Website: crate-barrel
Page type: payment
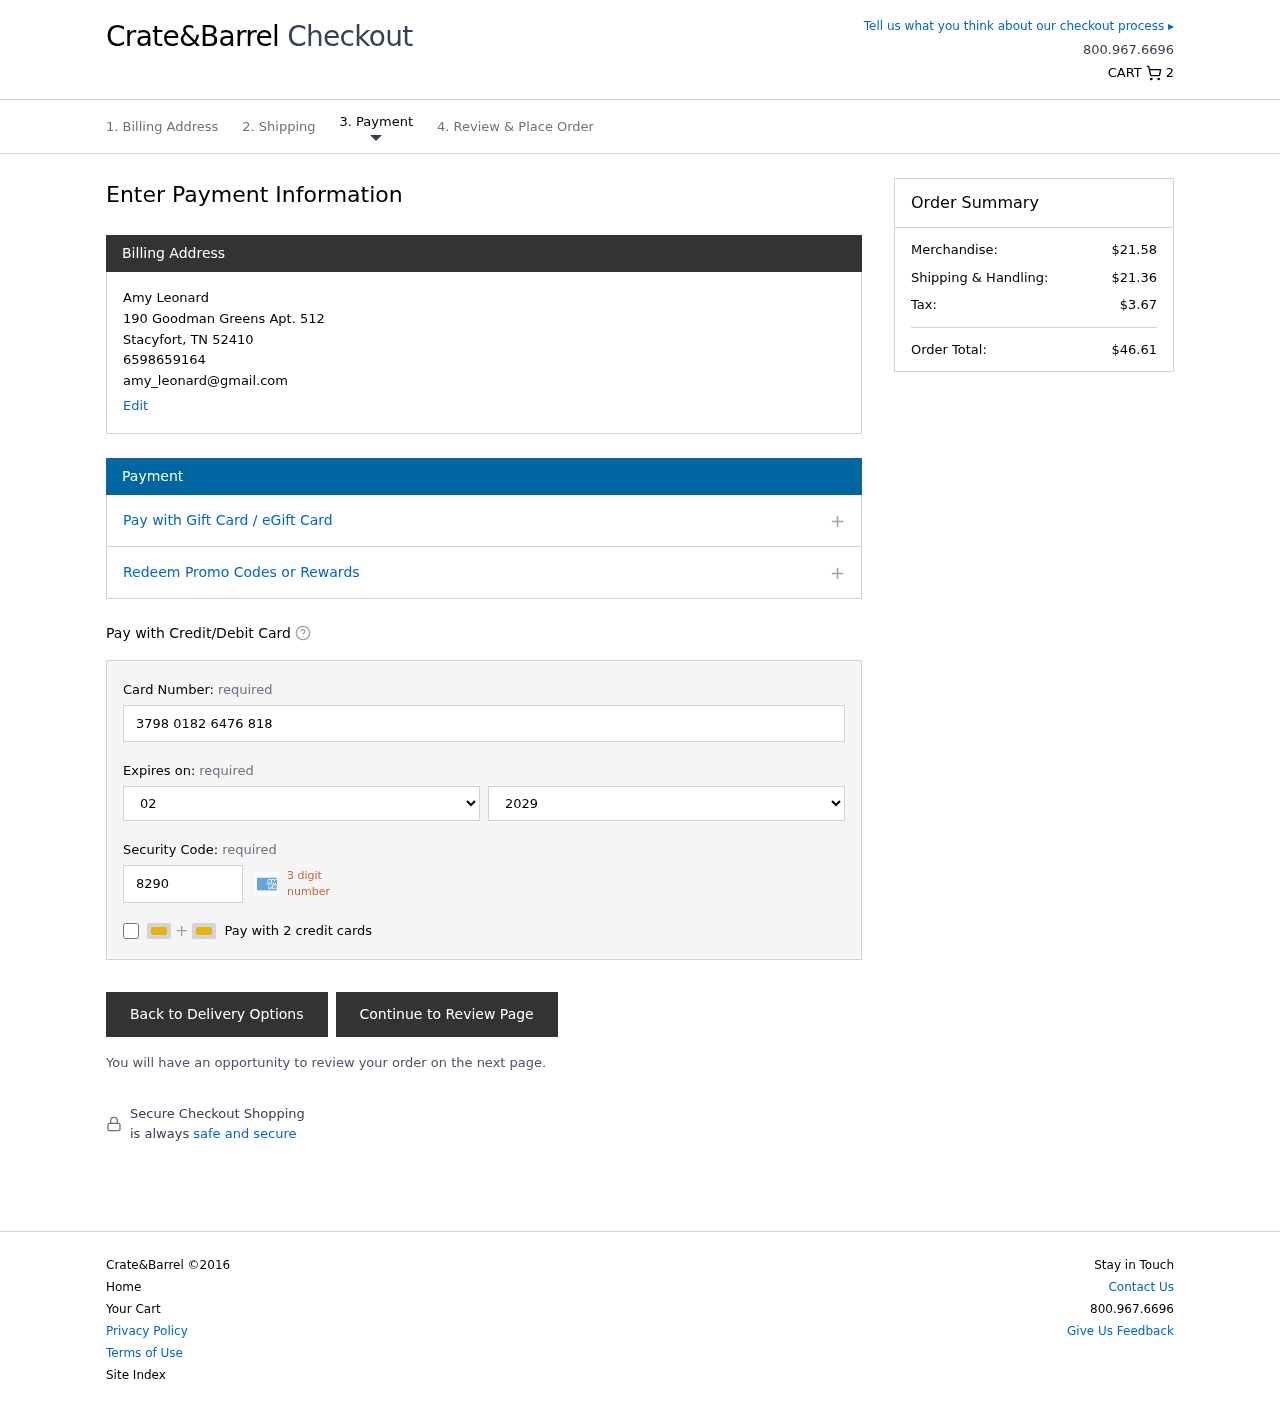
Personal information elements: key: PII_CARD_CVV
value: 8290
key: PII_CARD_EXPIRY_MONTH
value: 02
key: PII_CARD_EXPIRY_YEAR
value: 29
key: PII_CARD_NUMBER
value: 3798 0182 6476 818
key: PII_CITY
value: Stacyfort
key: PII_EMAIL
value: amy_leonard@gmail.com
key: PII_FULLNAME
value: Amy Leonard
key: PII_PHONE
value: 6598659164
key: PII_POSTCODE
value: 52410
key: PII_STATE_ABBR
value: TN
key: PII_STREET
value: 190 Goodman Greens Apt. 512
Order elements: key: ORDER_NUM_ITEMS
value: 2
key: ORDER_SUBTOTAL
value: $21.58
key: ORDER_SHIPPING_COST
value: $21.36
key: ORDER_TAX
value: $3.67
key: ORDER_TOTAL
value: $46.61